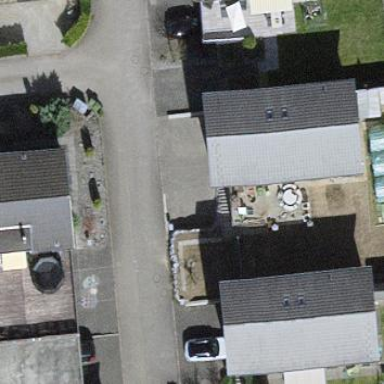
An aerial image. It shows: Building with tile roof.